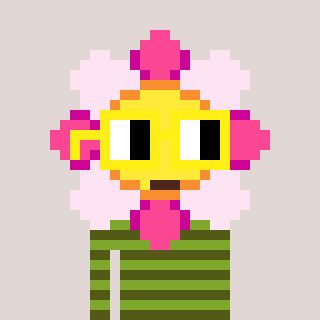
a pixel art character with square yellow glasses, a flower-shaped head and a slimegreen-colored body on a warm background